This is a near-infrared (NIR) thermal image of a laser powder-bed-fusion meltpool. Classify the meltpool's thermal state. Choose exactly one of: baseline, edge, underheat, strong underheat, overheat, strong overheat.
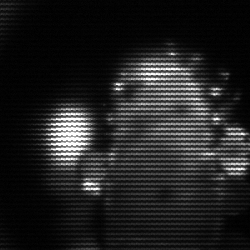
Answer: strong underheat